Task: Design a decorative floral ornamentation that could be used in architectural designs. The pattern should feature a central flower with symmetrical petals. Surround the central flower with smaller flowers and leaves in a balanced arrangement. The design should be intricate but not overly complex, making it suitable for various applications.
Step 1439:
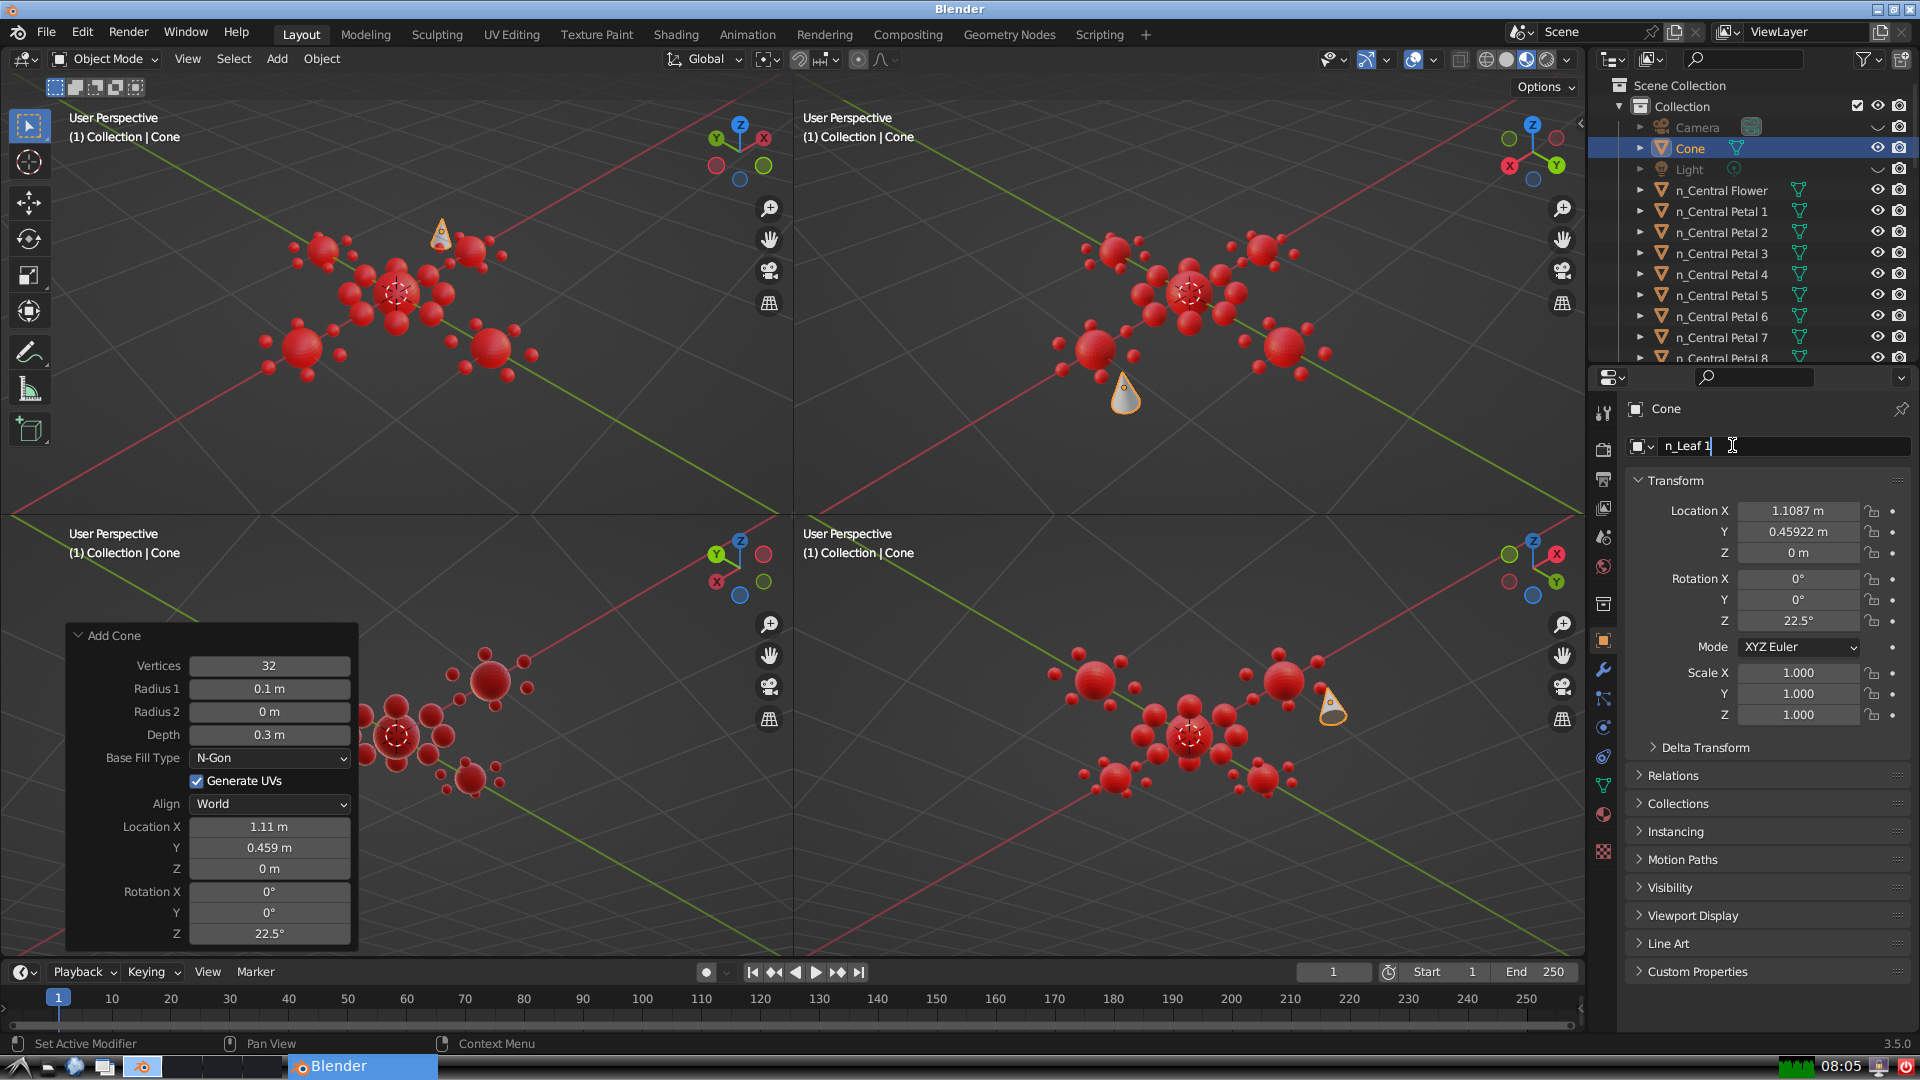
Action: {"key_press": ['Return']}